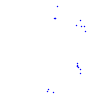
Particle: proton